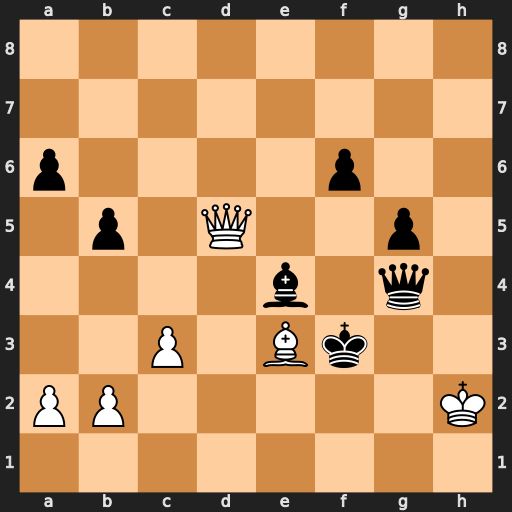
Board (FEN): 8/8/p4p2/1p1Q2p1/4b1q1/2P1Bk2/PP5K/8
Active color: w
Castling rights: -
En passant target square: -
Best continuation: Qd1+ Kxe3 Qxg4